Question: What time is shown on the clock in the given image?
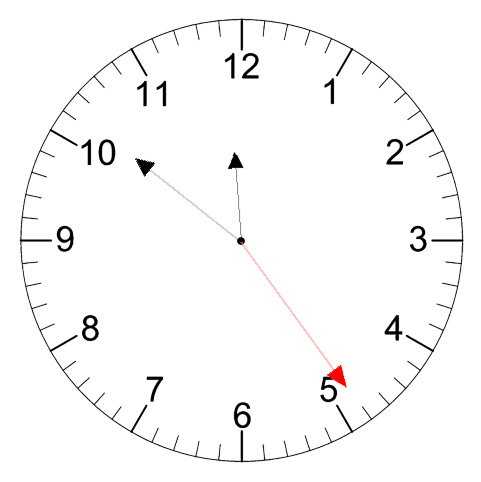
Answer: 11:51:24